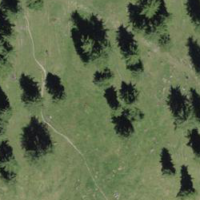
EUNIS habitat code: 43
Species observed at this site:
Lotus corniculatus
Erynnis tages